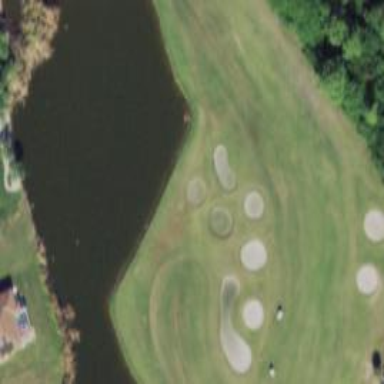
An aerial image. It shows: Scenic view of water hazard on golf course. The natural water feature adds beauty to the landscape.